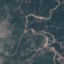
Label: HerbaceousVegetation